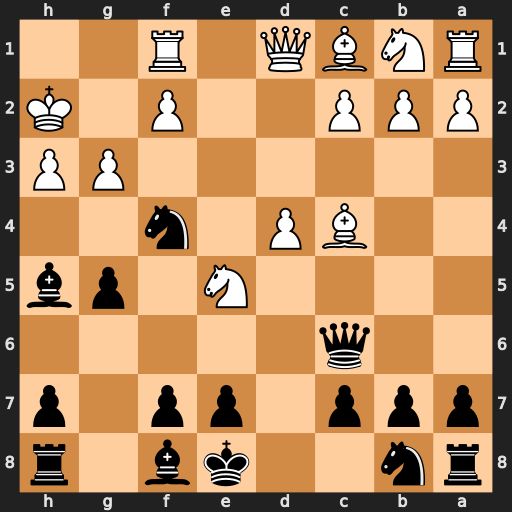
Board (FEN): rn2kb1r/ppp1pp1p/2q5/4N1pb/2BP1n2/6PP/PPP2P1K/RNBQ1R2
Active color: b
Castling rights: kq
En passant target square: -
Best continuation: Qg2#